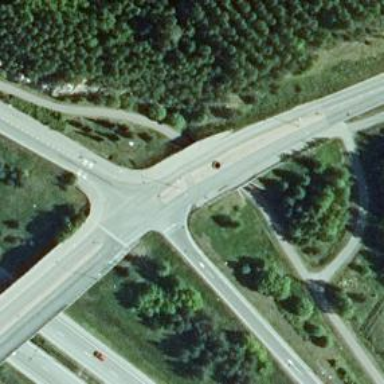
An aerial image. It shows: Trunk link highway with tertiary functional class.